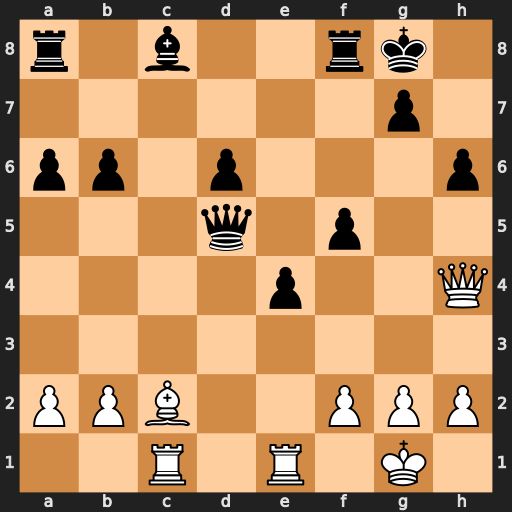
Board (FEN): r1b2rk1/6p1/pp1p3p/3q1p2/4p2Q/8/PPB2PPP/2R1R1K1
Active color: w
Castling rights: -
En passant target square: -
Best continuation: Bb3 Qxb3 axb3